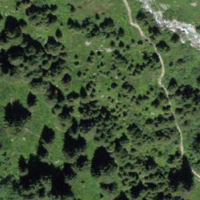
EUNIS habitat code: 31
Species observed at this site:
Ajuga pyramidalis